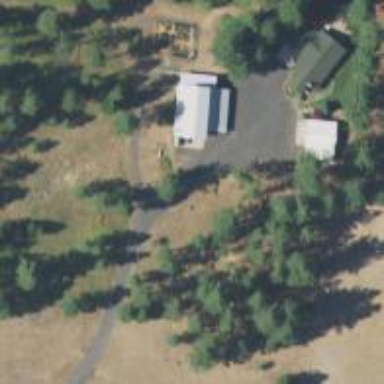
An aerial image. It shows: Driveway.